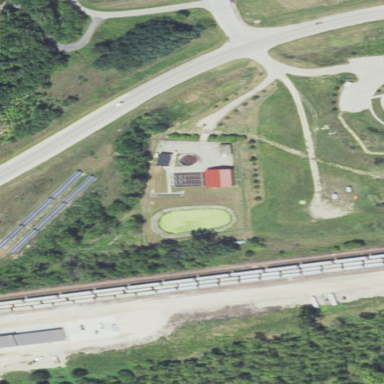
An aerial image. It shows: Wastewater plant.